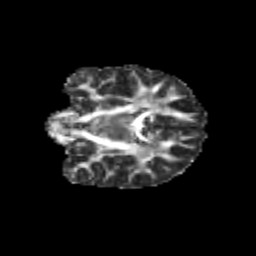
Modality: FA
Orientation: coronal
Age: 11
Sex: female
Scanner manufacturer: siemens
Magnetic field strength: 3 T
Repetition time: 3.8 s
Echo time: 0.07 s